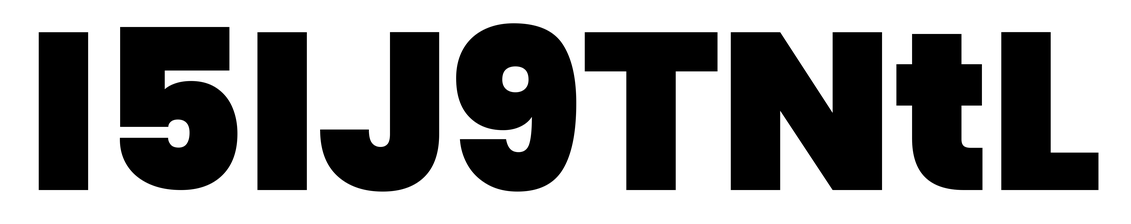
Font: Poppins-Black